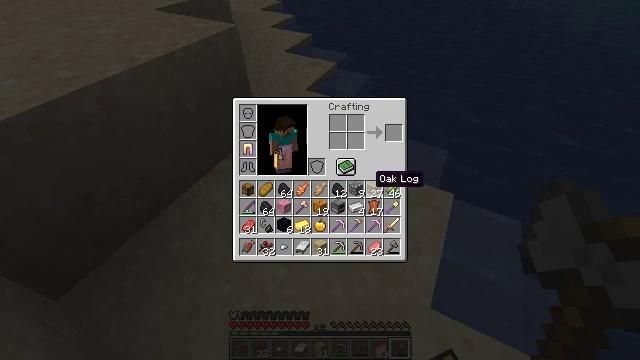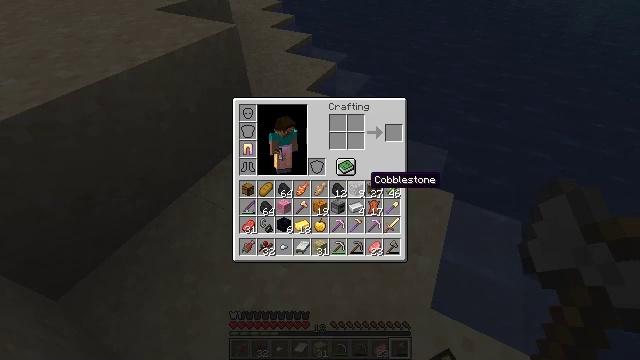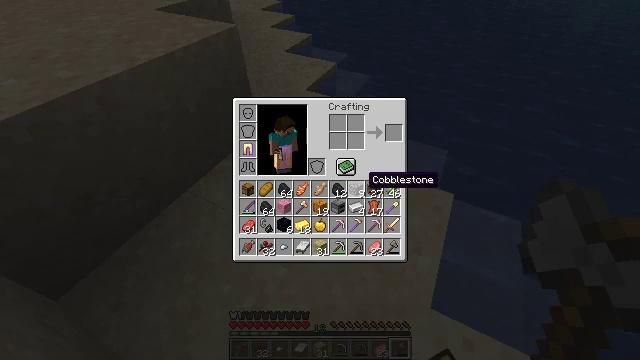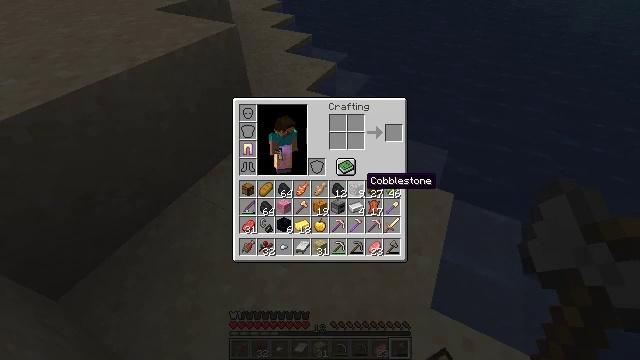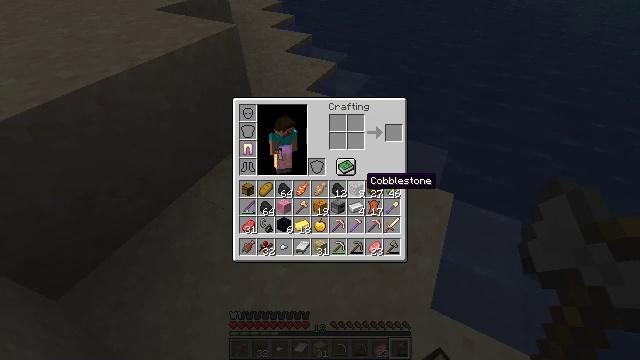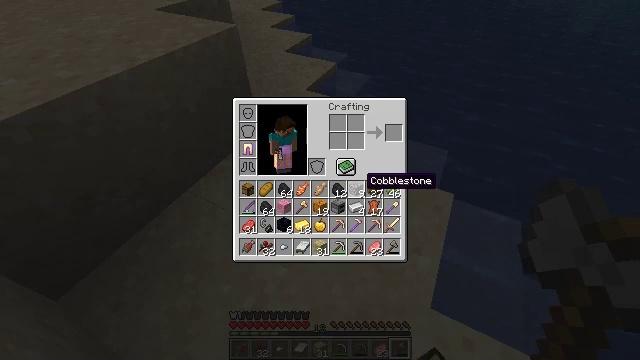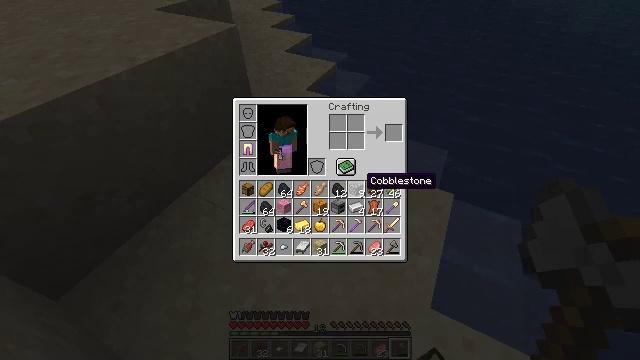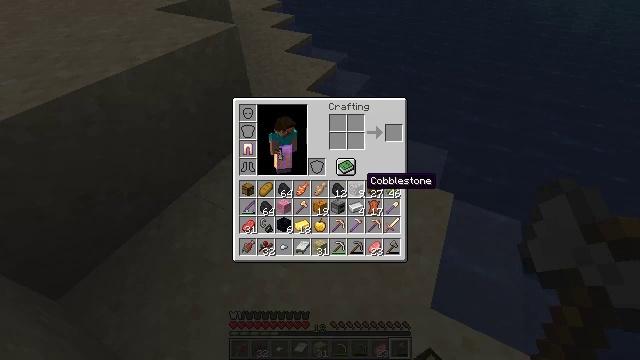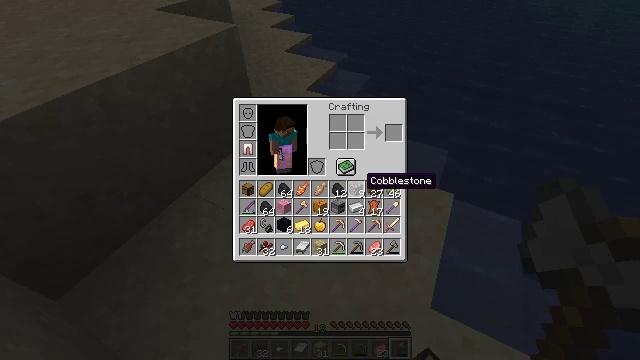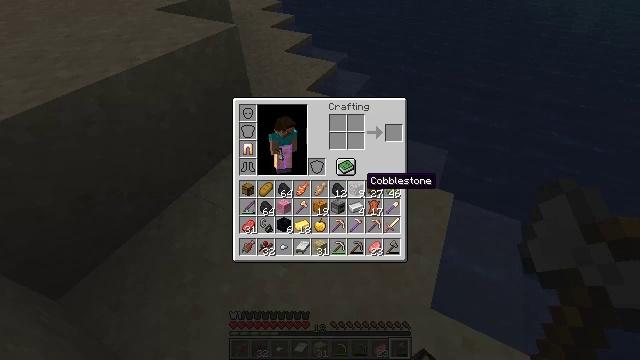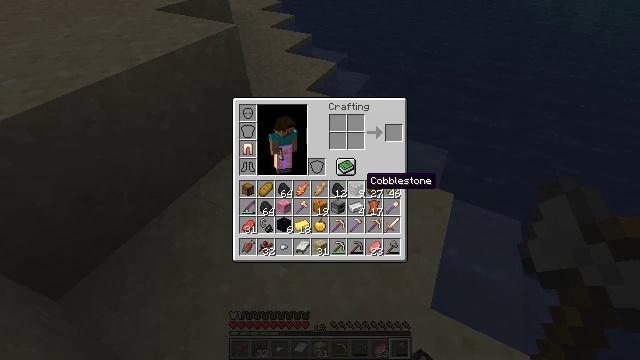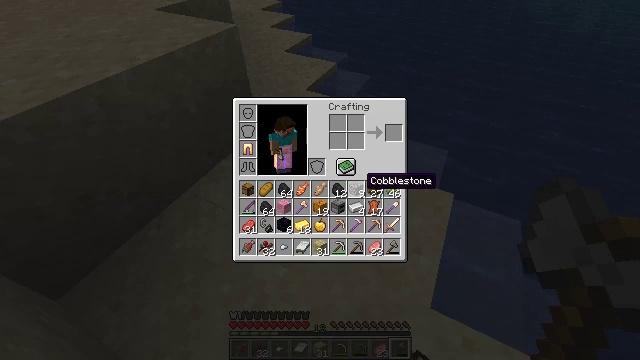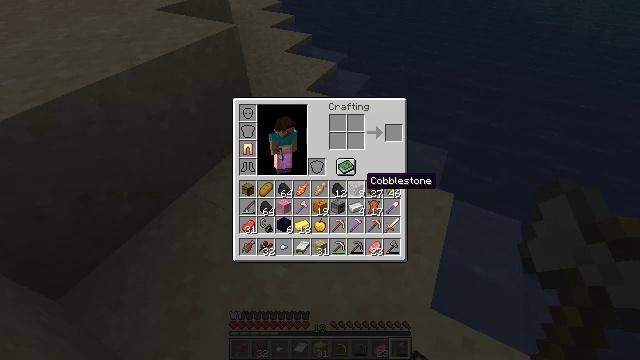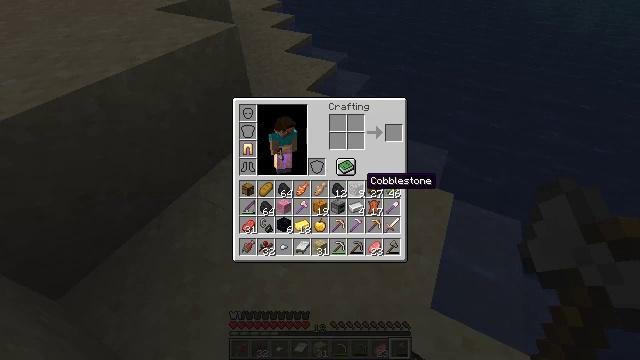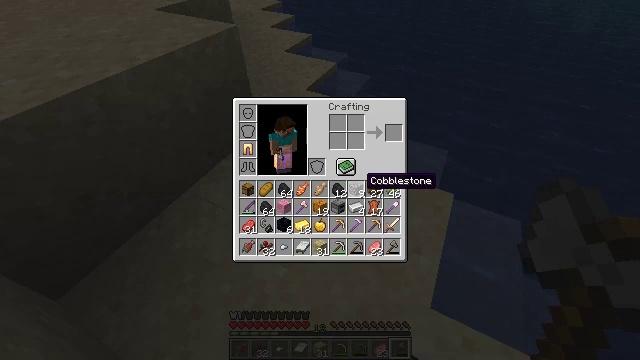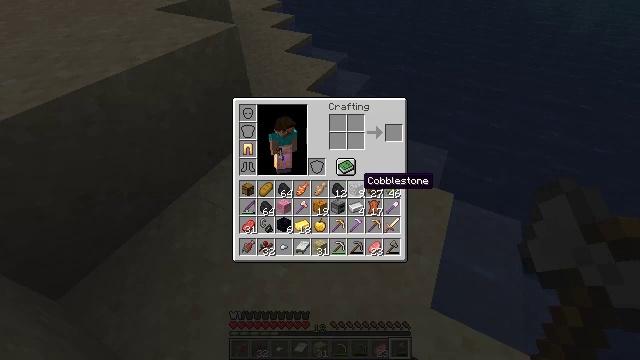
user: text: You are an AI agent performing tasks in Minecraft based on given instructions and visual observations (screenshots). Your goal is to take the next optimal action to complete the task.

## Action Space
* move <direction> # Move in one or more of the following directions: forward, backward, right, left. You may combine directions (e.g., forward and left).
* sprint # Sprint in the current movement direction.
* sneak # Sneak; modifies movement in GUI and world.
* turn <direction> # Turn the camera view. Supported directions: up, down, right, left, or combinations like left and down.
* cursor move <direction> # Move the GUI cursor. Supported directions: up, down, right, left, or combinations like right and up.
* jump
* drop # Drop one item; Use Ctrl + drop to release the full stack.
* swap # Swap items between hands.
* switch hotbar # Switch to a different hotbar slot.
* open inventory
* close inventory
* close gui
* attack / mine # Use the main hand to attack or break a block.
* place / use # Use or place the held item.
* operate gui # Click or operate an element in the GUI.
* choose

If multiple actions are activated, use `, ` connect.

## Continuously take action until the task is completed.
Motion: motion action
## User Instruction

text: Drop a pink wool.
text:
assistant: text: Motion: no_op
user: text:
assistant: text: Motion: no_op
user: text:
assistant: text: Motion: no_op
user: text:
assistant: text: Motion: no_op
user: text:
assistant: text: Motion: no_op
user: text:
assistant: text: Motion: no_op
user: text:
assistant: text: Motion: no_op
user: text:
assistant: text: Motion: no_op
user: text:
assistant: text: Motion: no_op
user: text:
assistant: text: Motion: no_op
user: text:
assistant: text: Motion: no_op
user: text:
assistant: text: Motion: no_op
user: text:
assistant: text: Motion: no_op
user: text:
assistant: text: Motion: no_op
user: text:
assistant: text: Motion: no_op
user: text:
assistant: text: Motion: no_op
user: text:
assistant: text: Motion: no_op
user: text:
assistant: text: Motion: no_op
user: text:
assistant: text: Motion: no_op
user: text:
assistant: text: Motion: no_op
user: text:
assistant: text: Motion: no_op
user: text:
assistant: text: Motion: no_op
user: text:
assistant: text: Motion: no_op
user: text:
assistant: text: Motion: no_op
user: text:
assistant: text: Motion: no_op
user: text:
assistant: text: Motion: no_op
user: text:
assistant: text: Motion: no_op
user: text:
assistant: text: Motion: no_op
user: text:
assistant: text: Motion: no_op
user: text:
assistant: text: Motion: no_op